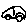
Label: car